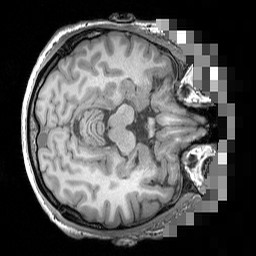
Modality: T1w
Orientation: axial
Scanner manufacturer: siemens
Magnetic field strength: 3 T
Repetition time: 1.5 s
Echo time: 0.00291 s